Question: I'm currently experimenting with LineRenderer inside Unity and I've found one really odd thing with it : Since I'm drawing connections between vertices I wanted to draw two lines from a single vertex. I have noticed that LineRenderer draws polylines. How can I draw two lines from a single vertex? Should I create another LineRenderer to do so?
Image of my problem here :

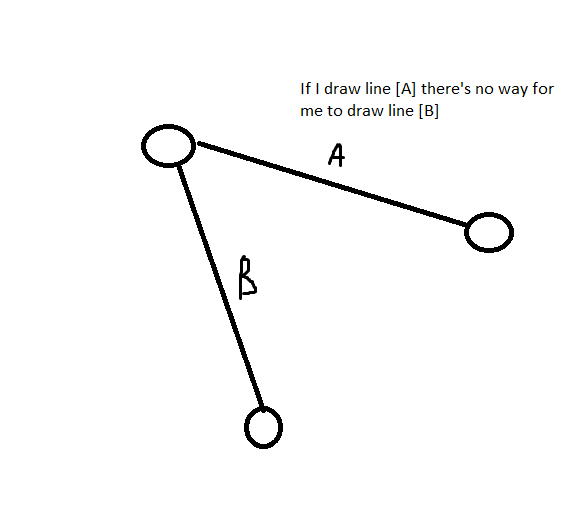
Answer: If you want to create two lines which would visually look to the player as two different entities, and not one line curved at the middle point, you should use two different Line Renderers for this.